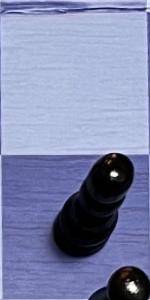
Label: Pawn_Black